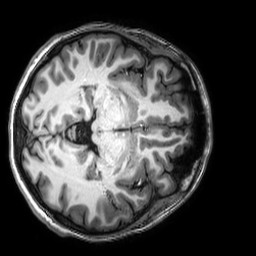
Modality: T1w
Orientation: axial
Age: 25
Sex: female
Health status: healthy
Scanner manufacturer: philips
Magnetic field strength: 3 T
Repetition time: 0.009 s
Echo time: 0.003996 s